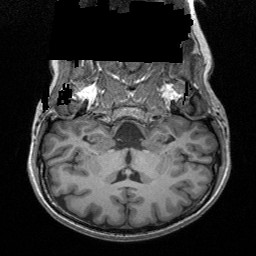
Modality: T1w
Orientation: sagittal